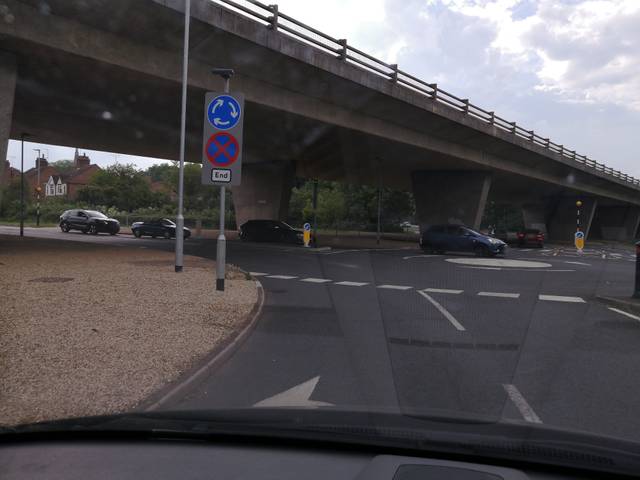
Region: United Kingdom
Coordinates: 52.558, -0.2312